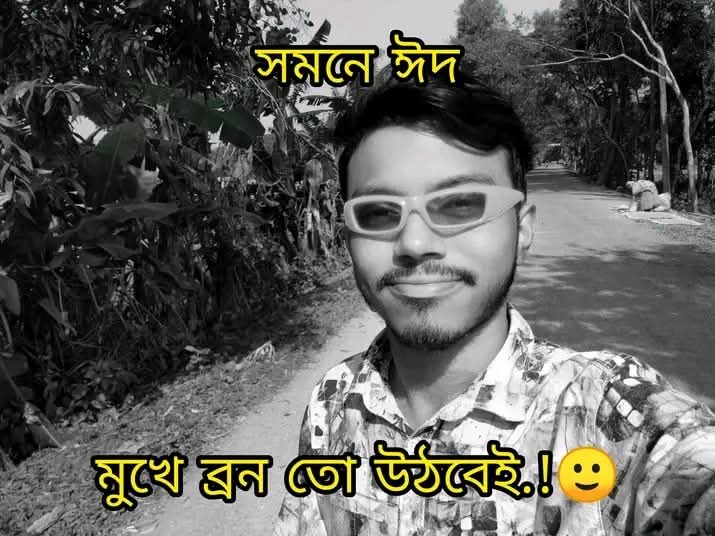
Text: সমনে ঈদ
মুখে ব্রন তো উঠবেই!!
Label: Non Hate